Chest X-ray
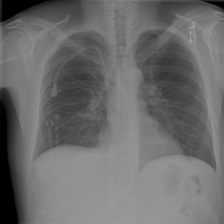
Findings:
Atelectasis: negative
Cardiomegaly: negative
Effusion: negative
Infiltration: positive
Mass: negative
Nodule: negative
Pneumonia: negative
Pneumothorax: negative
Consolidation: negative
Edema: negative
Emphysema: negative
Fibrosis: negative
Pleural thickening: negative
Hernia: negative